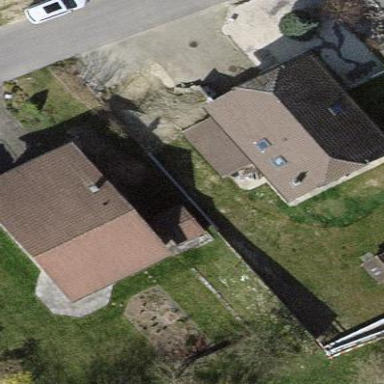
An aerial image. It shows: Simple house.